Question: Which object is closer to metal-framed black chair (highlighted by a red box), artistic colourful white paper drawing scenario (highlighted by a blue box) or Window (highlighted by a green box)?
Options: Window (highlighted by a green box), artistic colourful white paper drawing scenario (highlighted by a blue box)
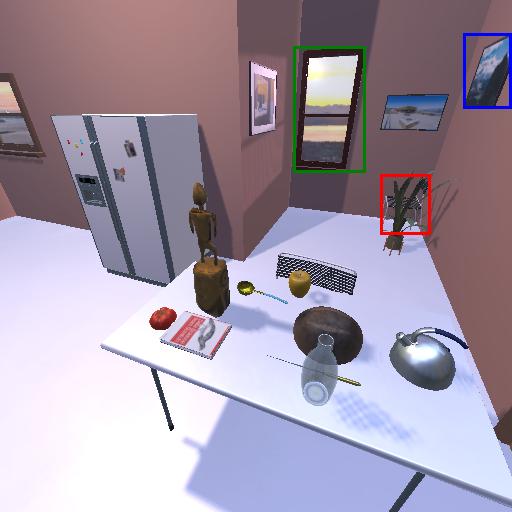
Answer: Window (highlighted by a green box)